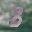
Label: 8